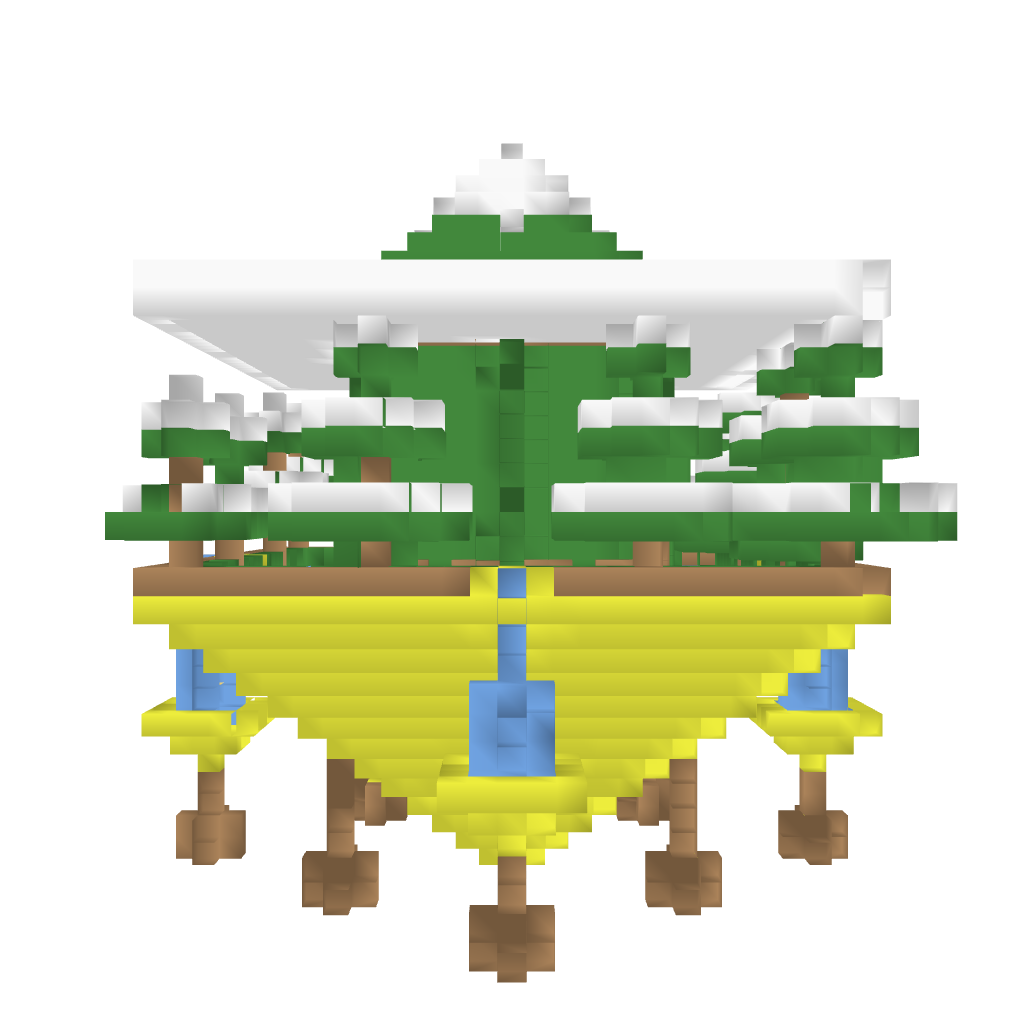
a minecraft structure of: Inverted Pyramid Nature Shrine high quality